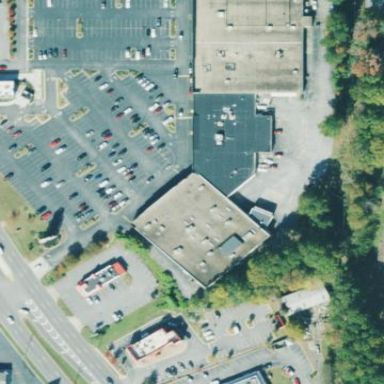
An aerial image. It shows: Commercial building that houses fitness center.